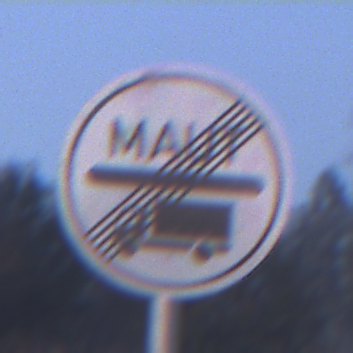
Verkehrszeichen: EndeMautpflicht
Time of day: SunriseSunset
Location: Outdoor (Nature)
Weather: Clear
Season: NotSpecified
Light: Natural